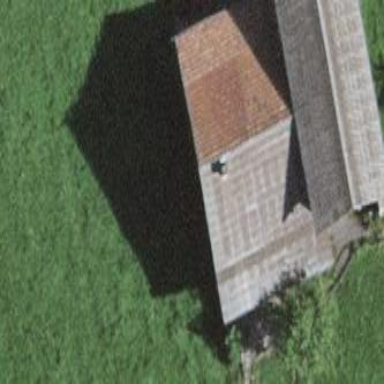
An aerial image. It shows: Farm building.